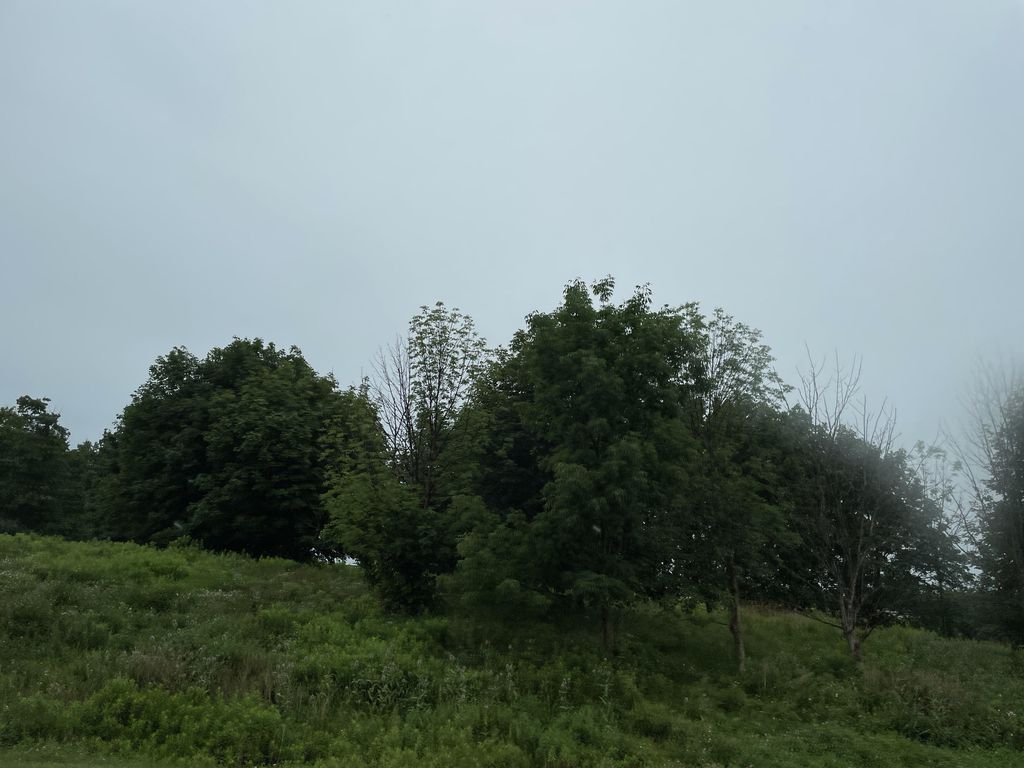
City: kitchener-waterloo